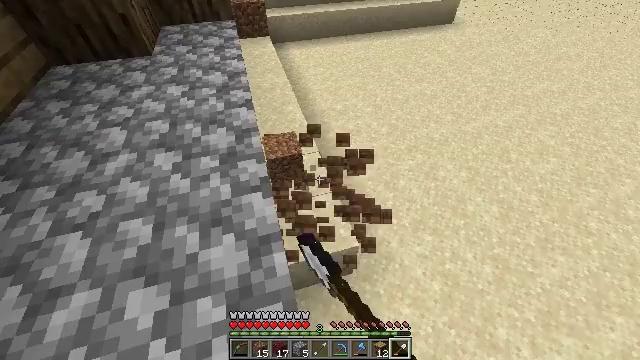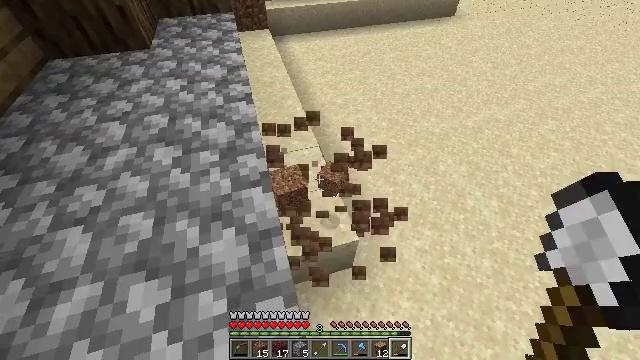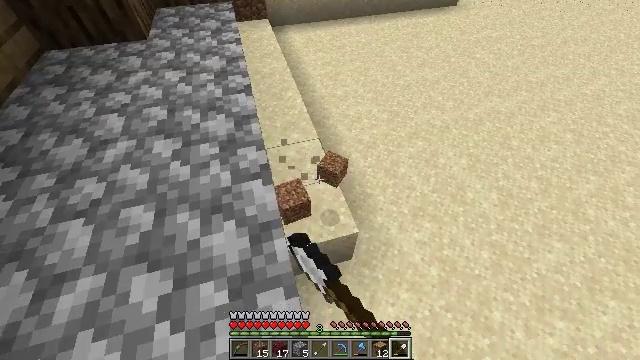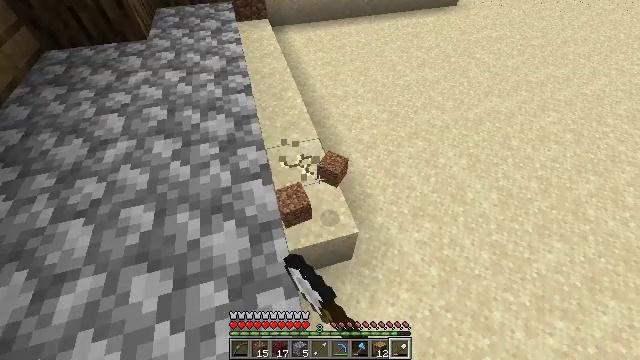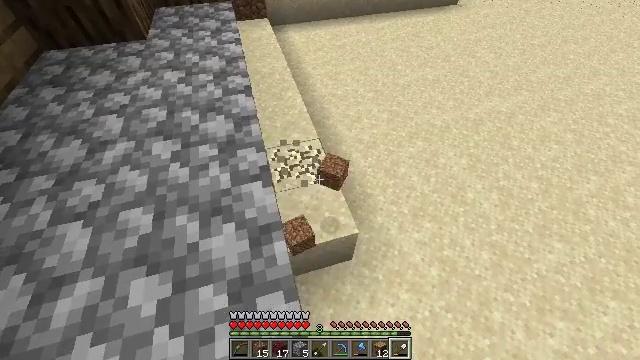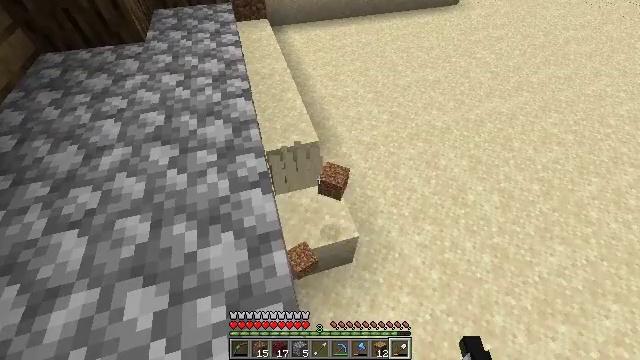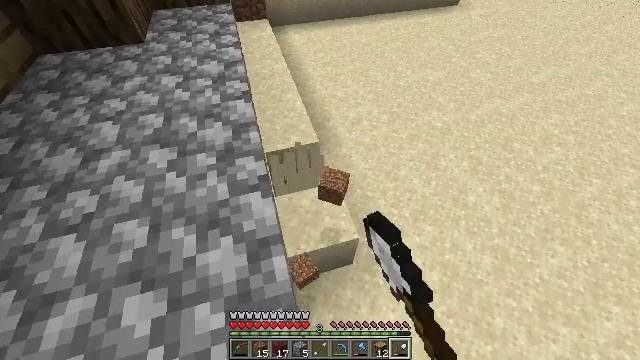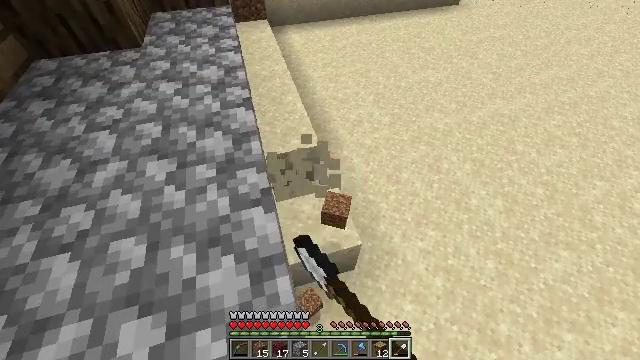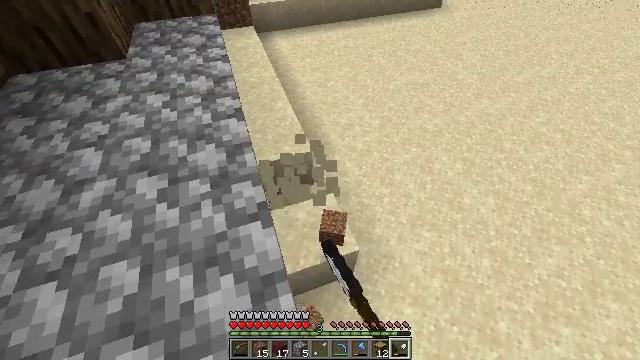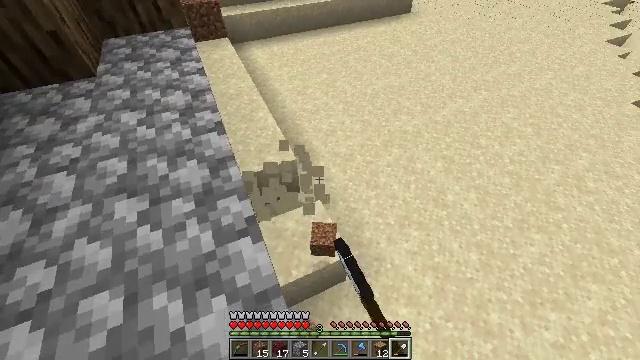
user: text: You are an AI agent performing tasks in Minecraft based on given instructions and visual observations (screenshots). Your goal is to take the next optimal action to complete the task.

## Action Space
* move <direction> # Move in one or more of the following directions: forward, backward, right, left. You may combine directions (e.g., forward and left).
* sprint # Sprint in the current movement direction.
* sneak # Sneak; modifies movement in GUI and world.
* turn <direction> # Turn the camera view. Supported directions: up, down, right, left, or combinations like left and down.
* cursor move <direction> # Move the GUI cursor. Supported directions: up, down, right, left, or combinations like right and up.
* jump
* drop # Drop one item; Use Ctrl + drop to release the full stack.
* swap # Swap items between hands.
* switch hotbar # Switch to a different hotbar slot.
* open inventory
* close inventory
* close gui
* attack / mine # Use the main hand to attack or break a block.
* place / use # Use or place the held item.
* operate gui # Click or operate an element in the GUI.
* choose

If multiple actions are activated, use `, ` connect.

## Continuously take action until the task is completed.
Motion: motion action
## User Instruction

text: Break the sand block.
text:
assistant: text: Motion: sneak, turn down, attack / mine
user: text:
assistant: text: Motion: sneak, turn down, attack / mine
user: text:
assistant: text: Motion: sneak, attack / mine
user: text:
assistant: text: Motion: move forward, sneak, attack / mine
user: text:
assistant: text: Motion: move forward, sneak, attack / mine
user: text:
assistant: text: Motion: move forward, sneak
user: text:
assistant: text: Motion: move forward and move left, sneak
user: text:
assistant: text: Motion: move forward and move left, sneak, turn right
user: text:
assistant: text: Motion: move forward and move left, sneak, turn right and up
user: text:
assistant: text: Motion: sneak